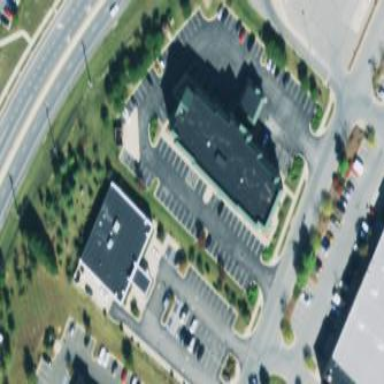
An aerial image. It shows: Hotel building.